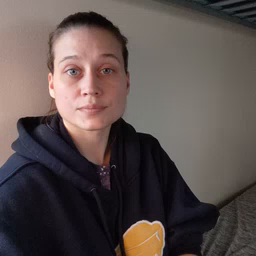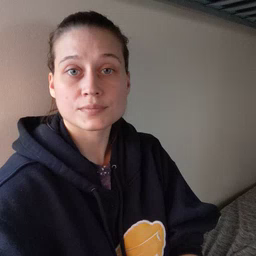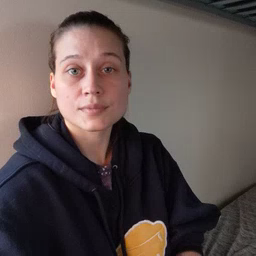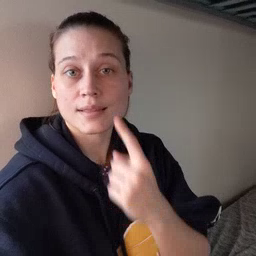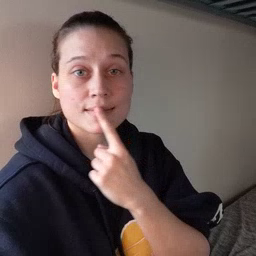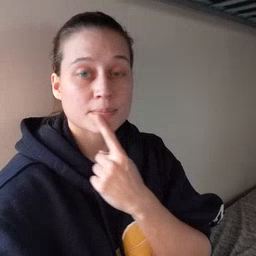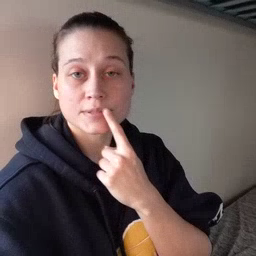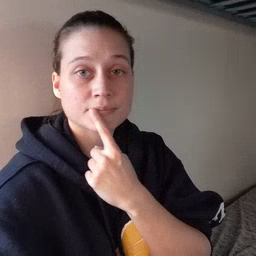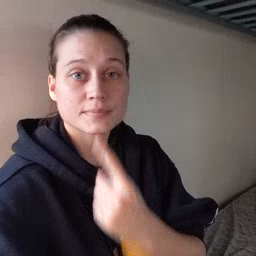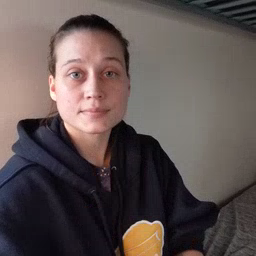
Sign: lips